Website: slack
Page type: billing-address
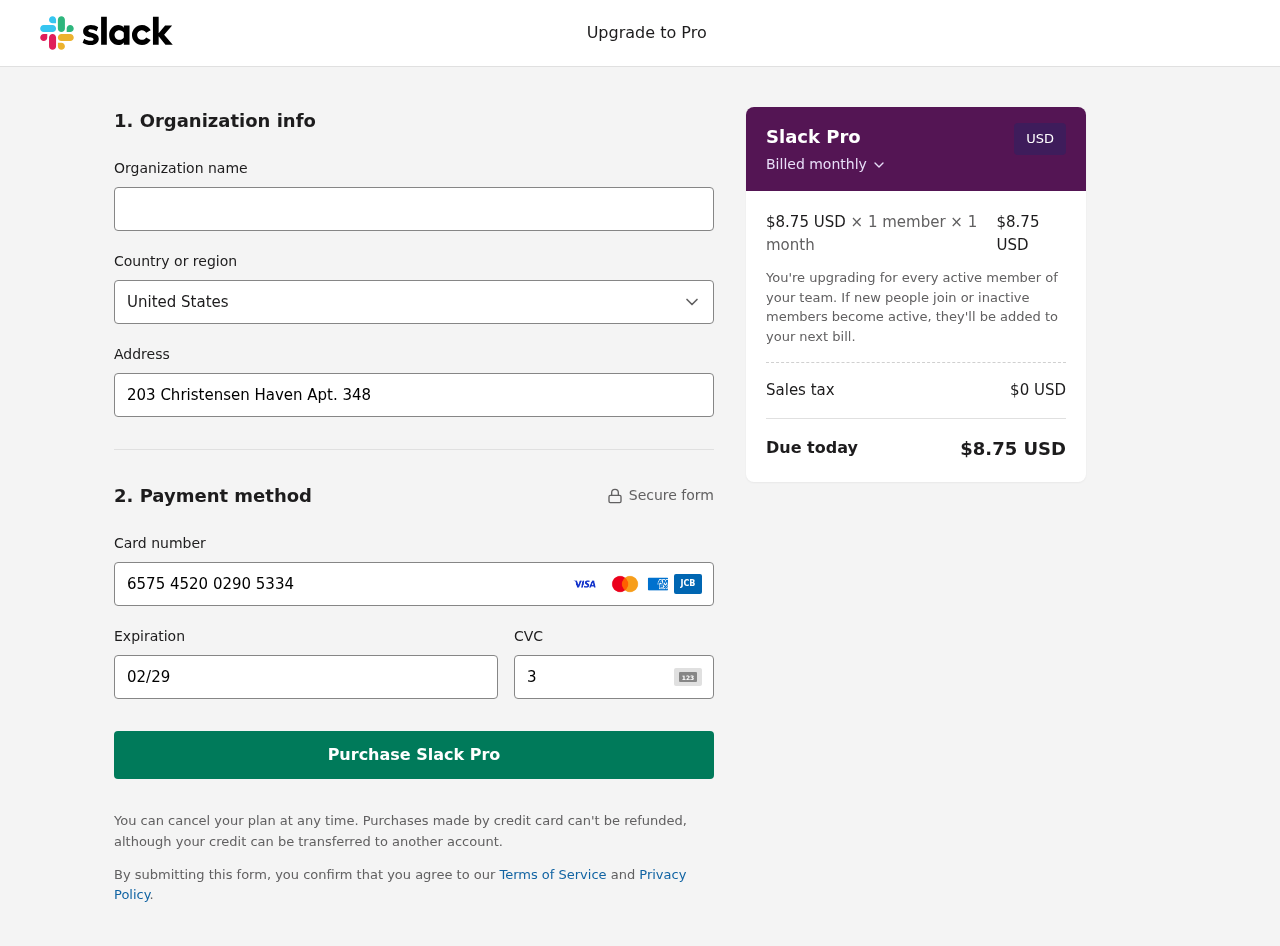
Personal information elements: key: PII_CARD_CVV
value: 343
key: PII_CARD_EXPIRY
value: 02/29
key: PII_CARD_NUMBER
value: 6575 4520 0290 5334
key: PII_COUNTRY
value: United States
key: PII_STREET
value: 203 Christensen Haven Apt. 348
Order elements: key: ORDER_PRICE_PER_MEMBER
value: $8.75 USD
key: ORDER_MEMBER_COUNT
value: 1
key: ORDER_MONTH_COUNT
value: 1
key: ORDER_SUBTOTAL
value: $8.75 USD
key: ORDER_TAX
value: $0
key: ORDER_TOTAL
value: $8.75 USD